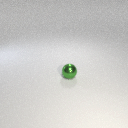
small green metal sphere